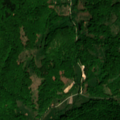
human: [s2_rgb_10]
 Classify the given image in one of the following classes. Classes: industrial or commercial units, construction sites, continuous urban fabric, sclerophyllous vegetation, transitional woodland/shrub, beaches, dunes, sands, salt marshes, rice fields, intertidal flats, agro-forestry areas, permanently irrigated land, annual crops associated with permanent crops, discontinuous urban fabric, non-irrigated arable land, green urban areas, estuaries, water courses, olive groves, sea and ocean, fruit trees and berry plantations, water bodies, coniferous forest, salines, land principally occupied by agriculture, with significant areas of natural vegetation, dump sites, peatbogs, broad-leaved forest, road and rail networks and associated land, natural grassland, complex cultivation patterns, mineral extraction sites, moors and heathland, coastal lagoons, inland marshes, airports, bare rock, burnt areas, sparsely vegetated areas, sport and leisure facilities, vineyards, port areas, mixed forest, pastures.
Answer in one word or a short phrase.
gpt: land principally occupied by agriculture, with significant areas of natural vegetation, broad-leaved forest